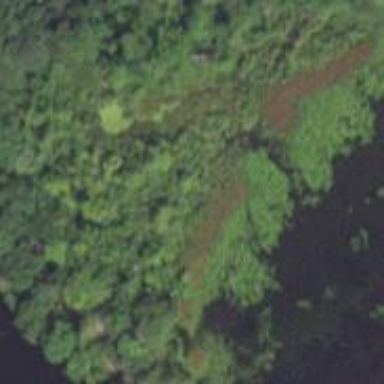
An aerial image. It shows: Marshy wetland area.